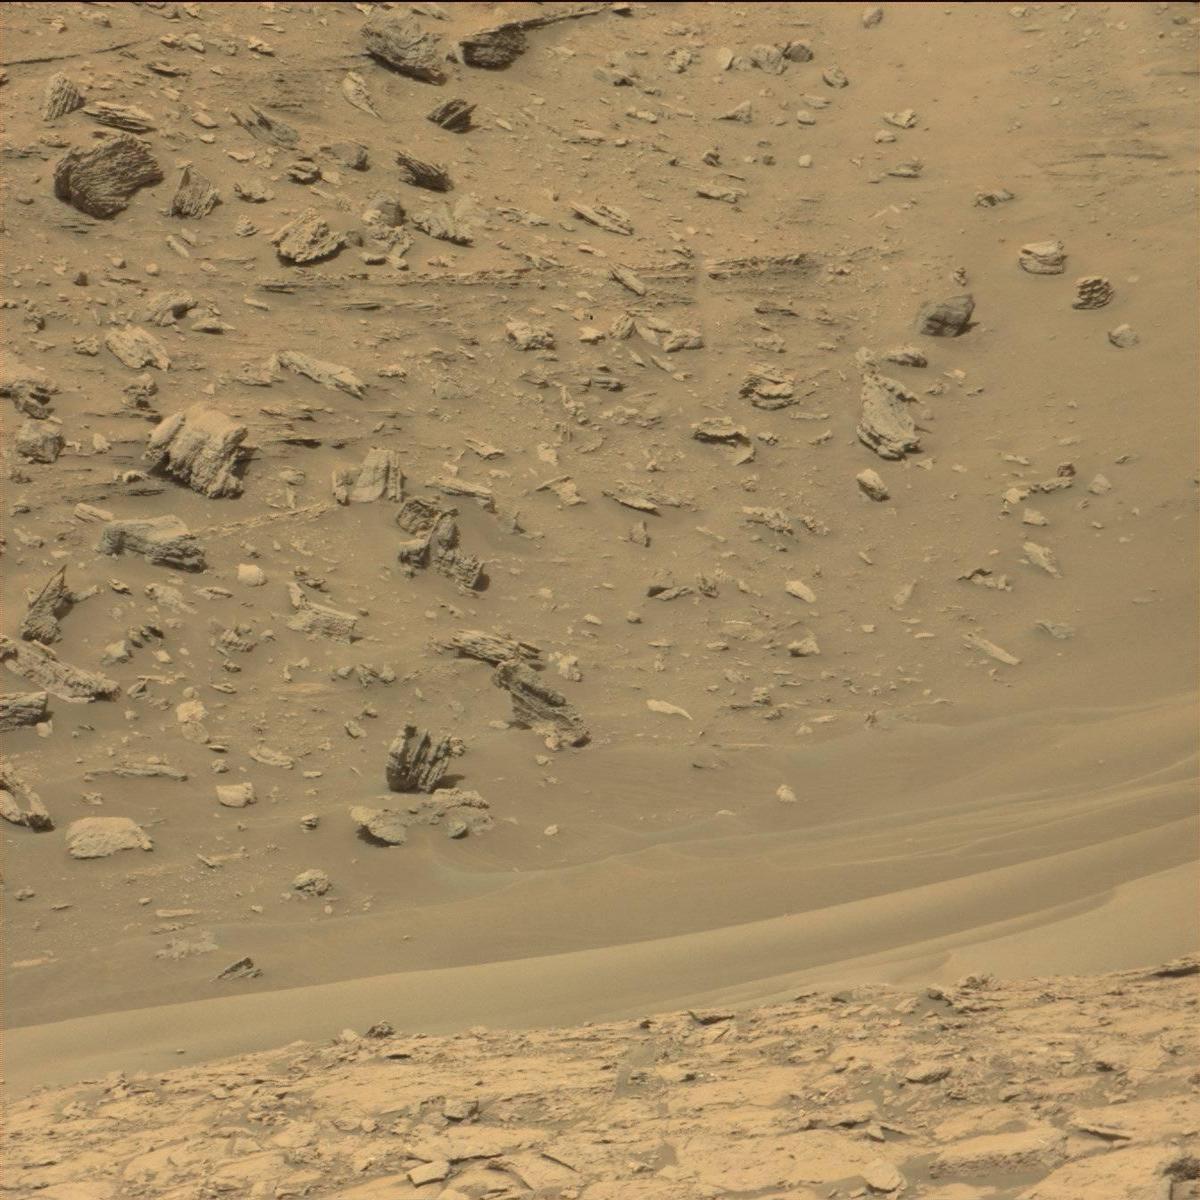
Terrain classes present: Bedrock, Rock, Sand / Soil